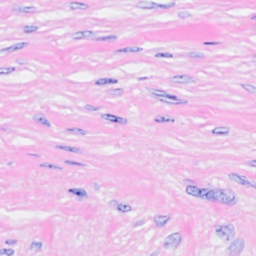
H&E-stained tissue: Breast